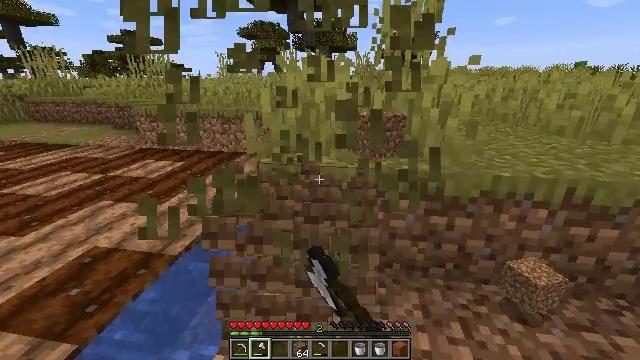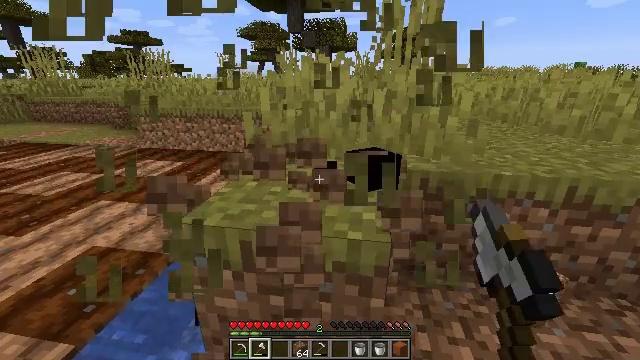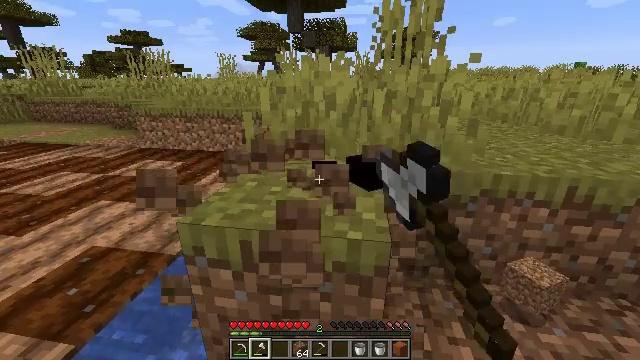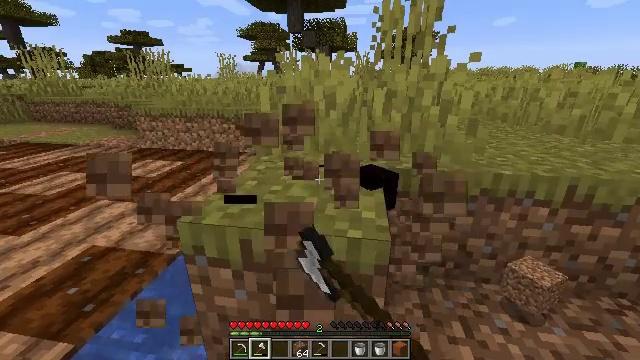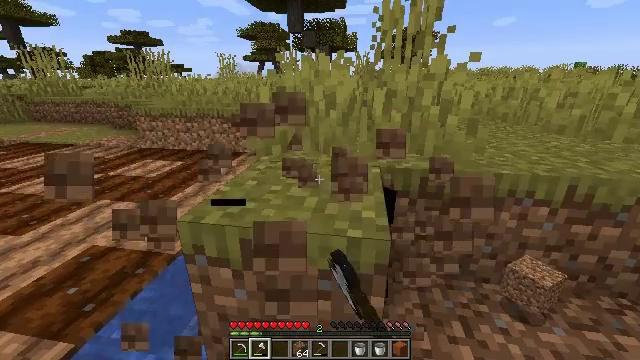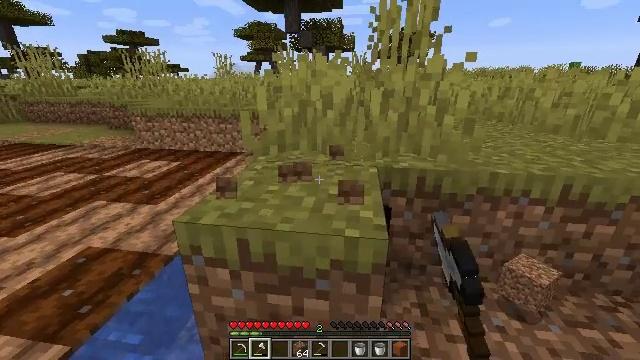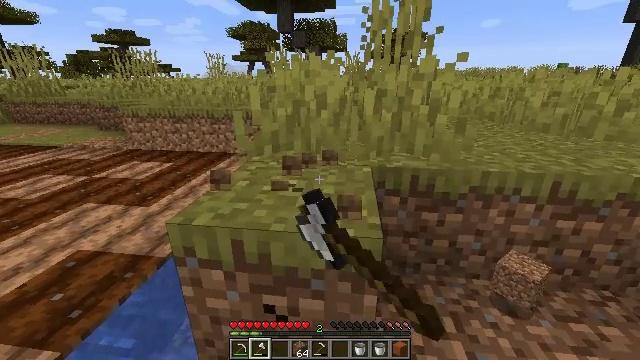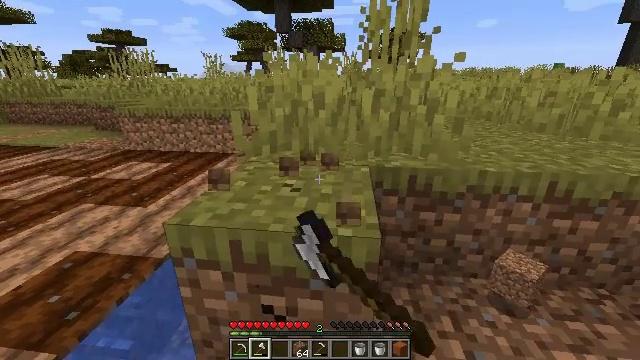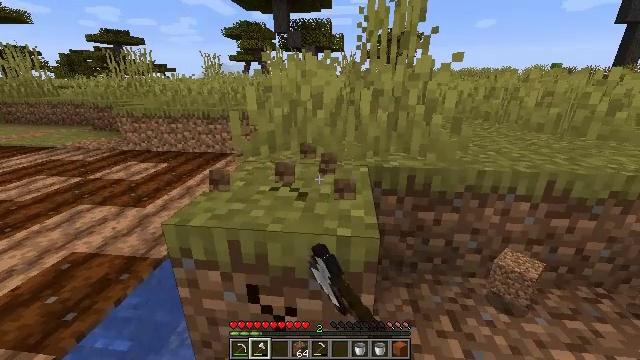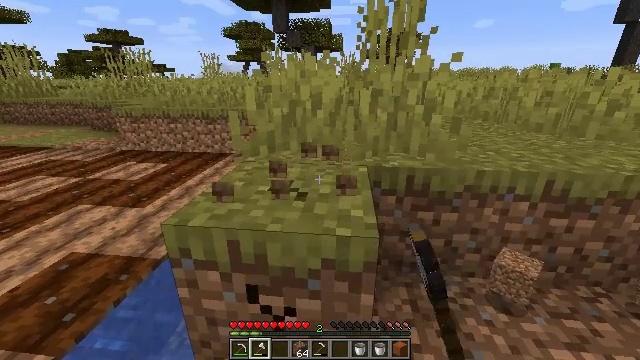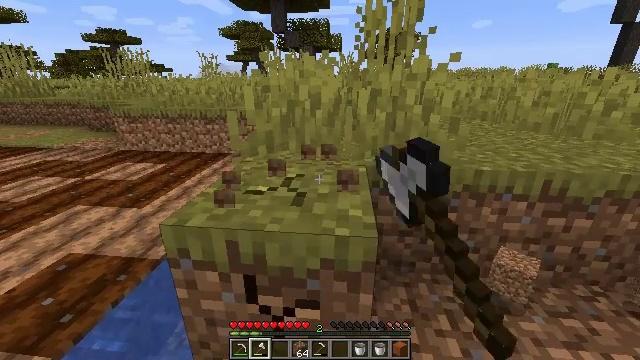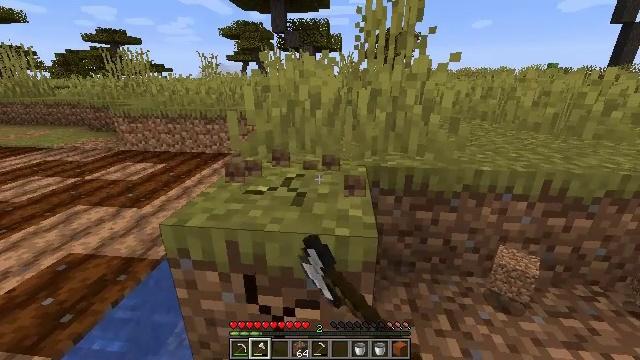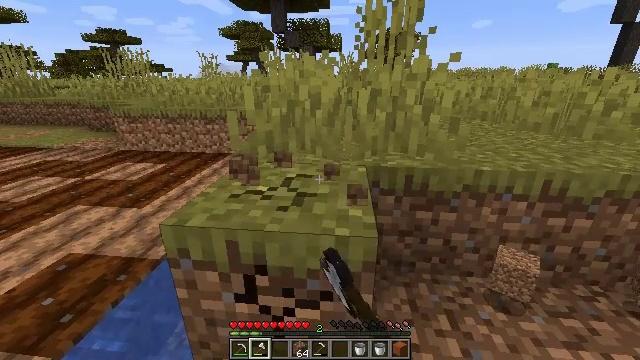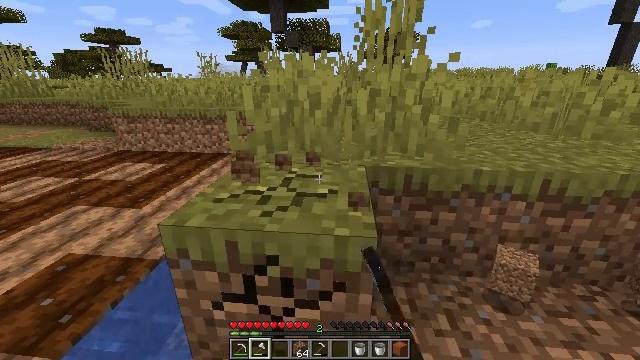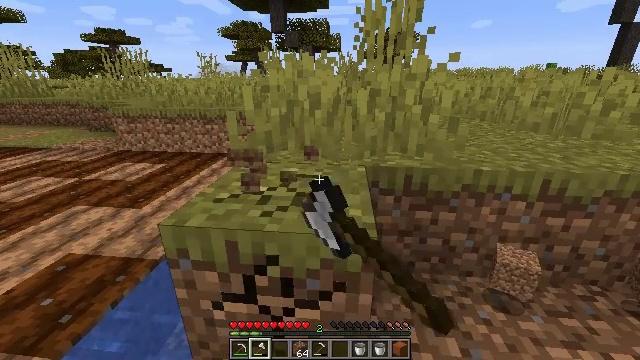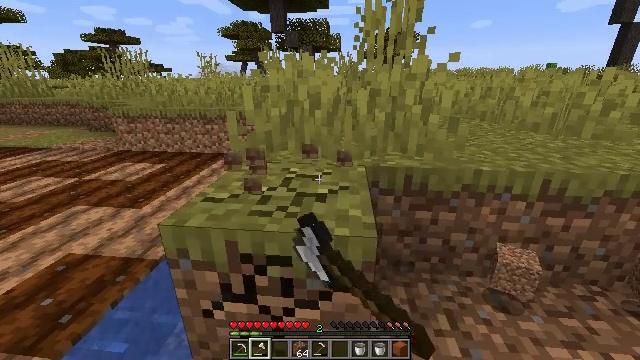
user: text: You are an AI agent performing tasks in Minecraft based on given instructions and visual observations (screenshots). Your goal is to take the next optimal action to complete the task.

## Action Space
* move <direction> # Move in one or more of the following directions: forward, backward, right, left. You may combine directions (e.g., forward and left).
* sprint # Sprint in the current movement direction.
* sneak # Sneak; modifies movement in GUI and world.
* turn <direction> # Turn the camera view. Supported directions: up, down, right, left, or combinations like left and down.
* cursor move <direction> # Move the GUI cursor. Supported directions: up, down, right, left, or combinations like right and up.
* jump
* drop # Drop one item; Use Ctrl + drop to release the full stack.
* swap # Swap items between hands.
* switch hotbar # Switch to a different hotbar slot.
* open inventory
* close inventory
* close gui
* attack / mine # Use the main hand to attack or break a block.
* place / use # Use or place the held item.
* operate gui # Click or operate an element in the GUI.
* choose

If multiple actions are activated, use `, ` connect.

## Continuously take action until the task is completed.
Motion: motion action
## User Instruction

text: Dig up the grass block for dirt.
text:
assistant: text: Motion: attack / mine
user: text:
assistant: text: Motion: attack / mine
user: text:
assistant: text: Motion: attack / mine
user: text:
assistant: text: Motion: attack / mine
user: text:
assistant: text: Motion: attack / mine
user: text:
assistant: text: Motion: turn right, attack / mine
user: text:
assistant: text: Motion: attack / mine
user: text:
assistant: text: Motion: attack / mine
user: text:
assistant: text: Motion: attack / mine
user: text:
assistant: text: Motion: attack / mine
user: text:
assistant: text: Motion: attack / mine
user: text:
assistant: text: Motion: attack / mine
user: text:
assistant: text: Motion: attack / mine
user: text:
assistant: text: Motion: attack / mine
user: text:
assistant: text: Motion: attack / mine
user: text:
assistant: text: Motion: attack / mine
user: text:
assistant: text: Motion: attack / mine
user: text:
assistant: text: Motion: attack / mine
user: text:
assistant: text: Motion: attack / mine
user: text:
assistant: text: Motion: attack / mine
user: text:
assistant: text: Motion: attack / mine
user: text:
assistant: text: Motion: attack / mine
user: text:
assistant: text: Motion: attack / mine
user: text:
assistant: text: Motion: attack / mine
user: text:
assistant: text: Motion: attack / mine
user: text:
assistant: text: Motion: attack / mine
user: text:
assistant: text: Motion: attack / mine
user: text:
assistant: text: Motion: attack / mine
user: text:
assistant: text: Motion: attack / mine
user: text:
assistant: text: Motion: attack / mine